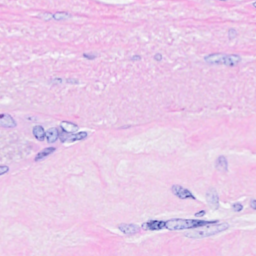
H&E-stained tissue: Breast